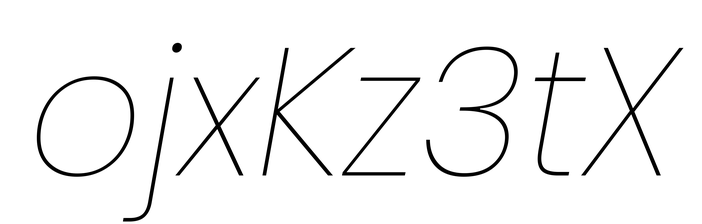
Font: Poppins-ThinItalic